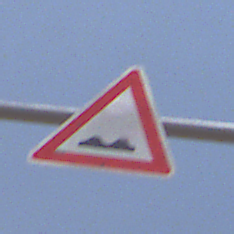
Verkehrszeichen: UnebeneFahrbahn
Umgebung: Outdoor, Nature
Tageszeit: Midday
Wetter: PartlyCloudy
Licht: Natural
Jahreszeit: NotSpecified
Kontrast: HighContrast